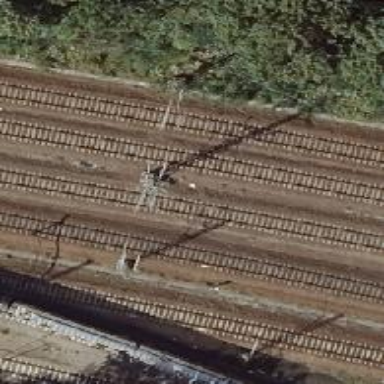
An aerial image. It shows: Milestone along the railway track with catenary mast.